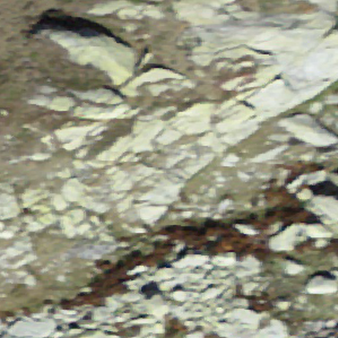
Label: bouldering_area